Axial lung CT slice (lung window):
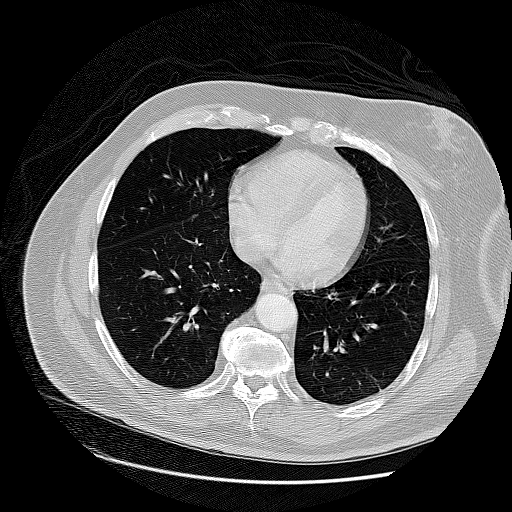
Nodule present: no